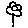
Label: flower